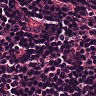
Metastatic tissue present: no